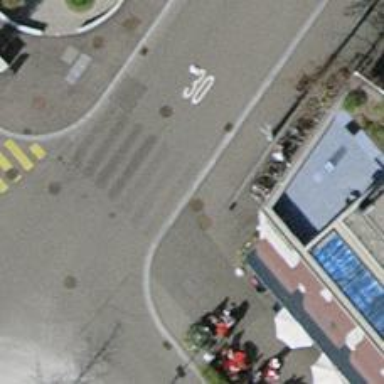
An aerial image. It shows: Kerb barrier.